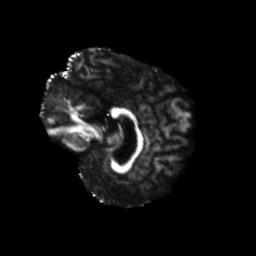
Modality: FA
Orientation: sagittal
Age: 69
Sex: female
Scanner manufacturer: siemens
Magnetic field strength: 3 T
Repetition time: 5.47 s
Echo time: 0.0854 s